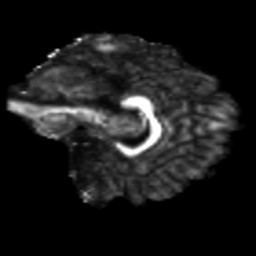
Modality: FA
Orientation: sagittal
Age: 28
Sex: female
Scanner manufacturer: siemens
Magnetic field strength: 3 T
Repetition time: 3.5 s
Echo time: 0.125 s